Field crop: tomato
Growth stage: 2
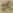
Species: solanum